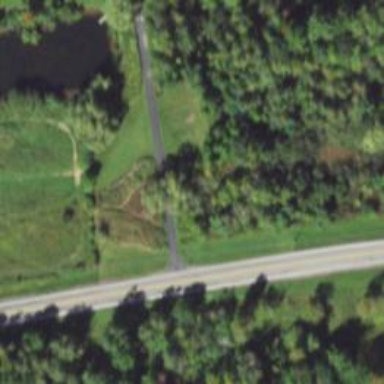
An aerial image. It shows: Driveway bridge over service road.